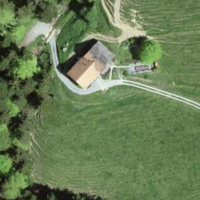
EUNIS habitat code: 24
Species observed at this site:
Campanula trachelium